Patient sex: M
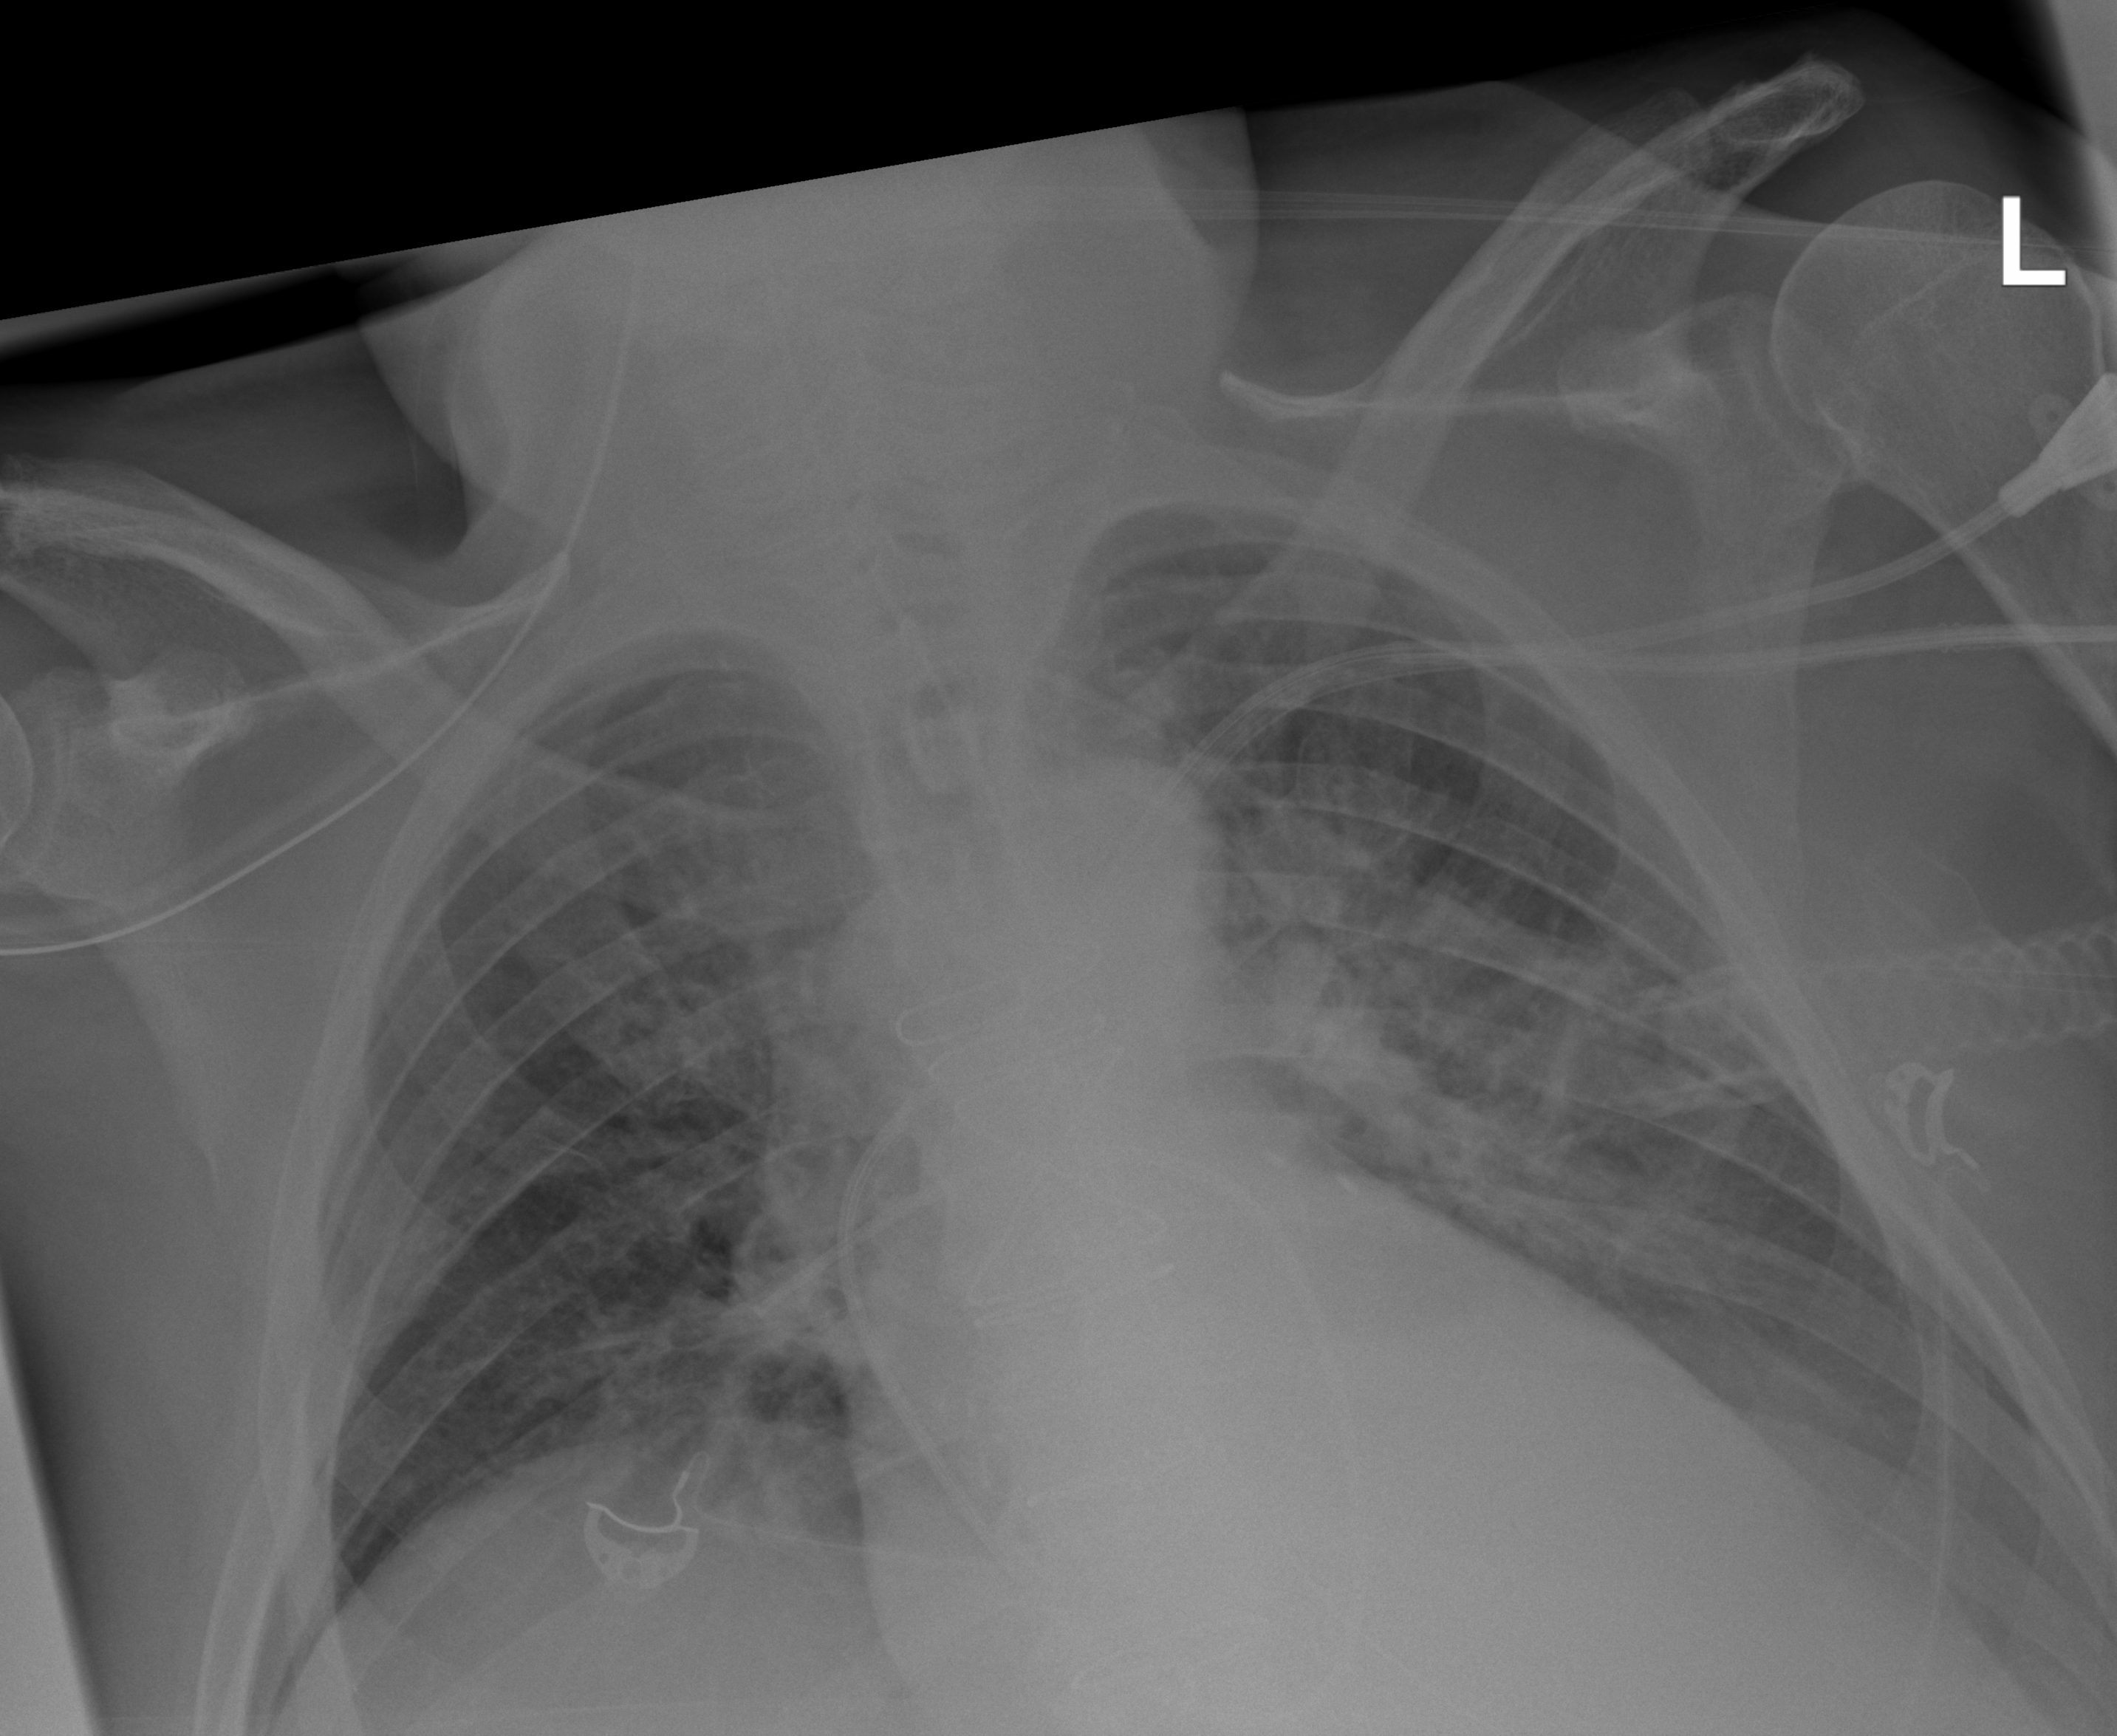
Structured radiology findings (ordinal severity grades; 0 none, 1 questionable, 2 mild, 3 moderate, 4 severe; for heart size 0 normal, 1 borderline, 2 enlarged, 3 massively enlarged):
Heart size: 2
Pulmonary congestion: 3
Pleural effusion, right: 0
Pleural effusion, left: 2
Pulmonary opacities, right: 0
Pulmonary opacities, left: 1
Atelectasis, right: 0
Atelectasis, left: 2